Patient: sex F, age 56
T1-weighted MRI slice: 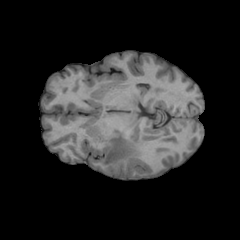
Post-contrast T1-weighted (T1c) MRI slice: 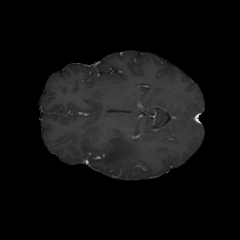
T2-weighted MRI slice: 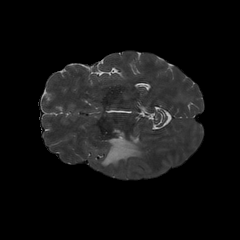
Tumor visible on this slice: yes
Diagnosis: Glioblastoma, IDH-wildtype
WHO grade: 4